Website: macys
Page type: payment
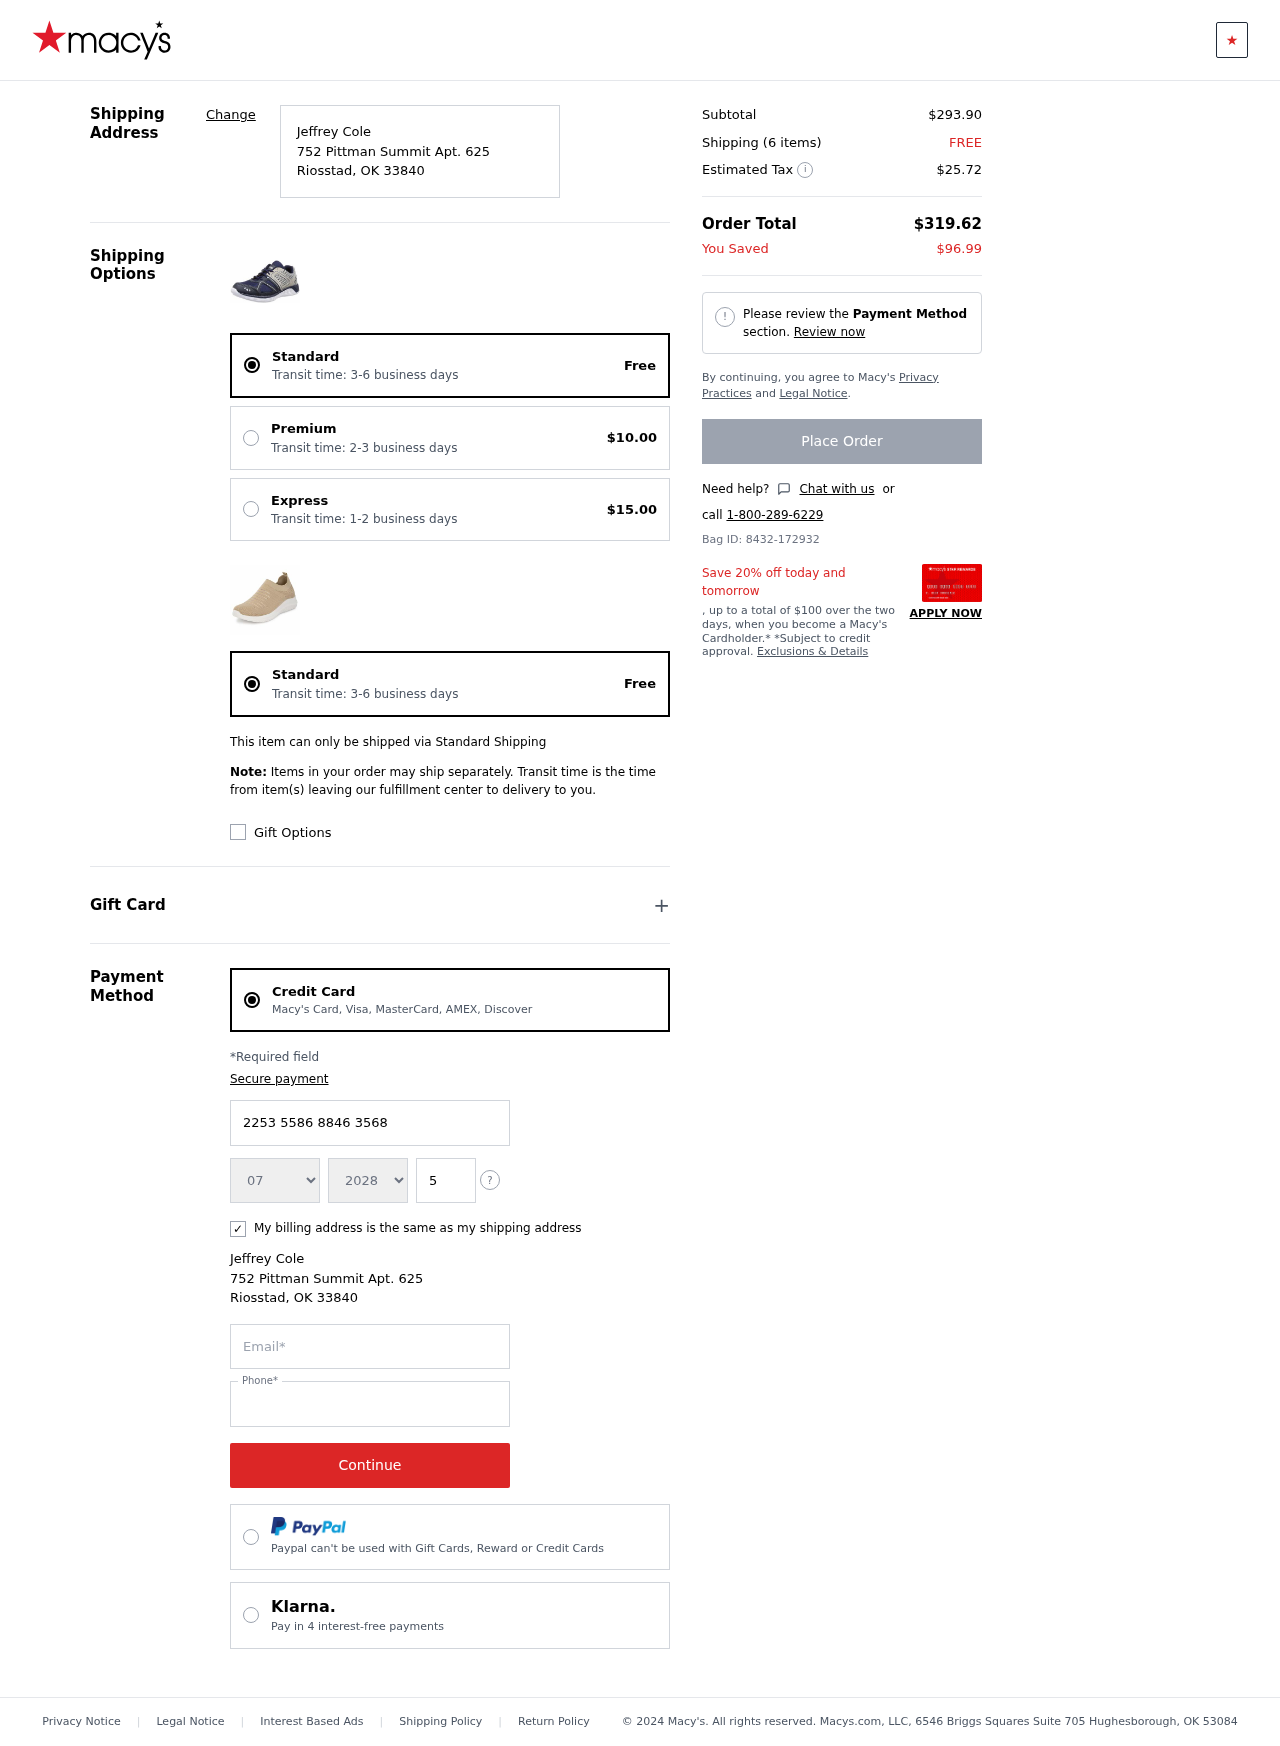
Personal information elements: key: PII_CARD_CVV
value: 587
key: PII_CARD_EXPIRY_MONTH
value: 07
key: PII_CARD_EXPIRY_YEAR
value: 28
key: PII_CARD_NUMBER
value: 2253 5586 8846 3568
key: PII_CITY
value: Riosstad
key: PII_EMAIL
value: jeffrey.cole@hotmail.com
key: PII_FULLNAME
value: Jeffrey Cole
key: PII_PHONE
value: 3399258556
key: PII_POSTCODE
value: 33840
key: PII_STATE_ABBR
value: OK
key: PII_STREET
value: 752 Pittman Summit Apt. 625
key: PII_FULLNAME2
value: Jeffrey Cole
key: PII_STREET2
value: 752 Pittman Summit Apt. 625
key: PII_CITY2
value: Riosstad
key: PII_STATE_ABBR2
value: OK
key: PII_POSTCODE2
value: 33840
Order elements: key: ORDER_DELIVERY_DATE
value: Transit time: 3-6 business days
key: ORDER_SHIPPING_STANDARD
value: Free
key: ORDER_SHIPPING_PREMIUM
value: $10.00
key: ORDER_SHIPPING_EXPRESS
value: $15.00
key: ORDER_DELIVERY_DATE2
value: Transit time: 3-6 business days
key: ORDER_SHIPPING_STANDARD2
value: Free
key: ORDER_SUBTOTAL
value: $293.90
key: ORDER_NUM_ITEMS
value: Shipping (6 items)
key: ORDER_SHIPPING_COST
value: FREE
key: ORDER_TAX
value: $25.72
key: ORDER_TOTAL
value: $319.62
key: ORDER_SAVINGS
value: $96.99
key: ORDER_ID
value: Bag ID: 8432-172932